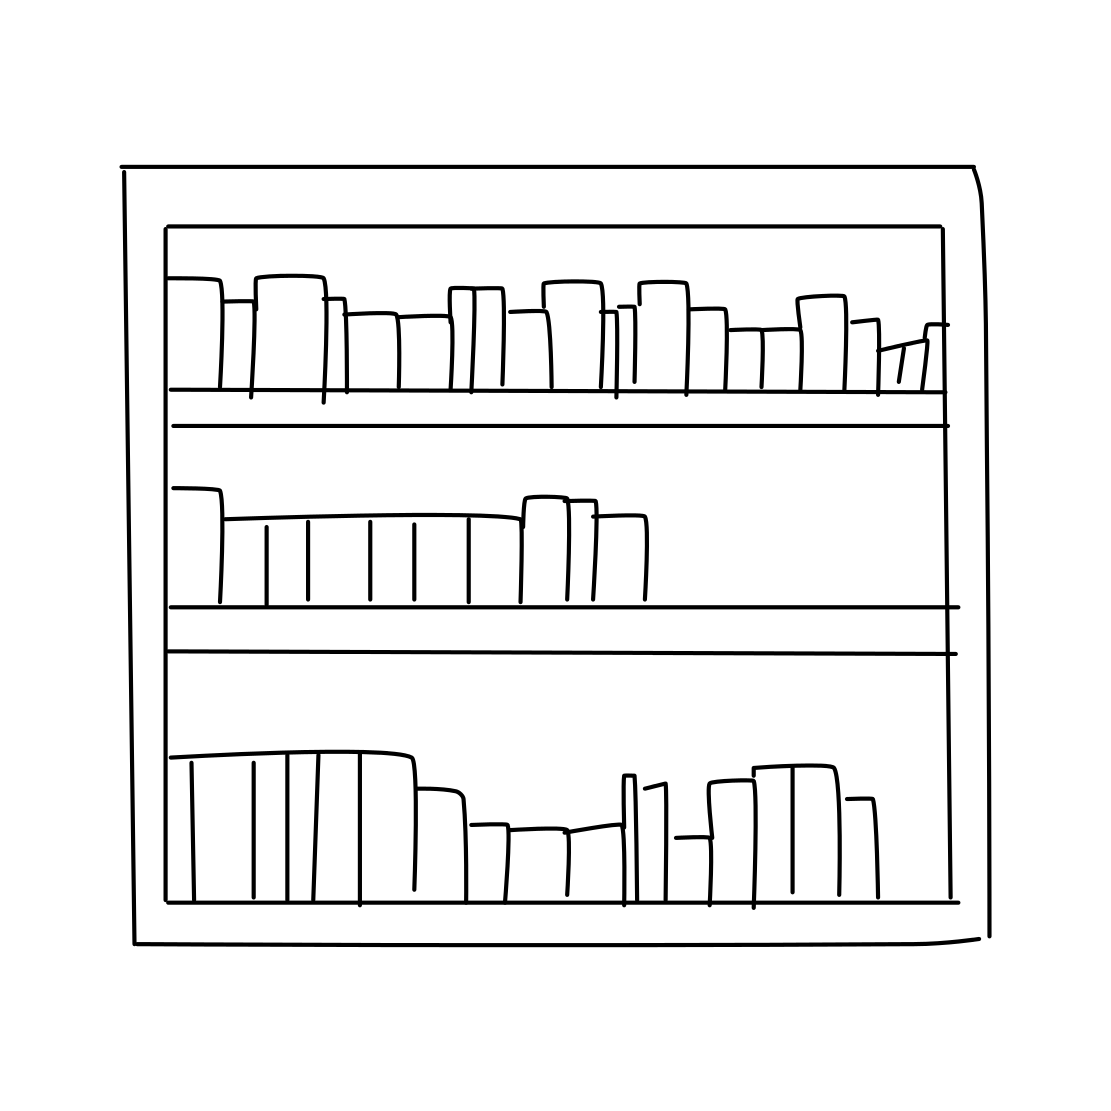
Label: bookshelf